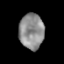
Tissue: prostate
Cell type: Epithelial cells
Senescence score: 0.2815
Nuclear area (px): 859
Mean DAPI intensity: 141.696